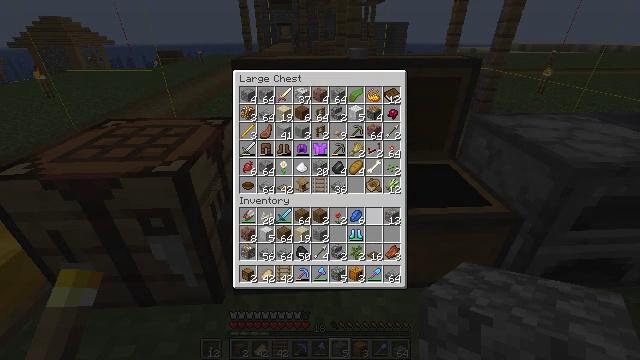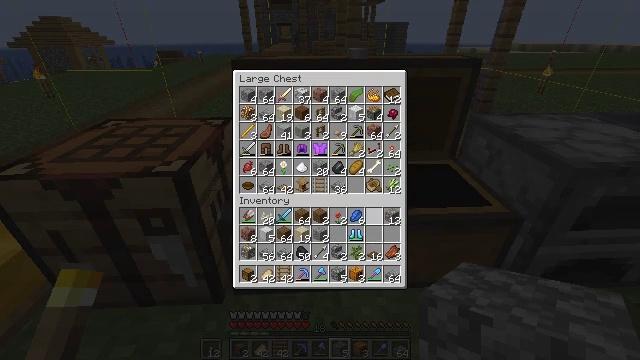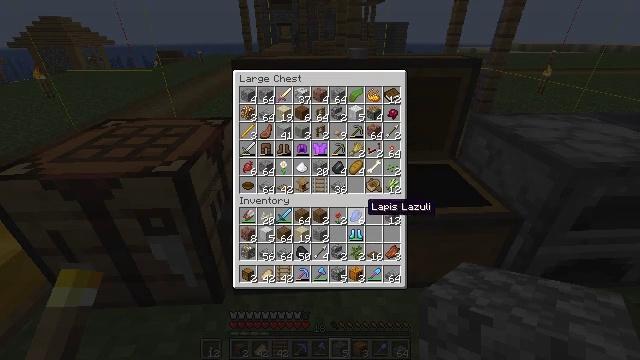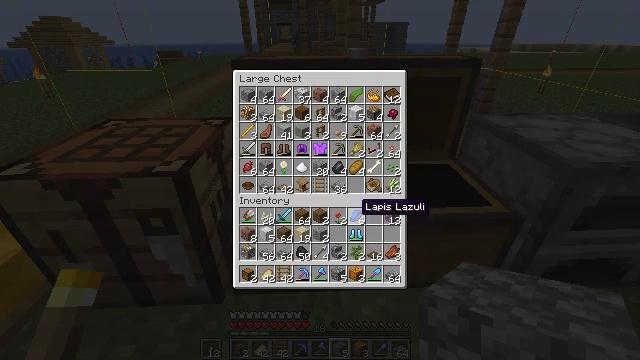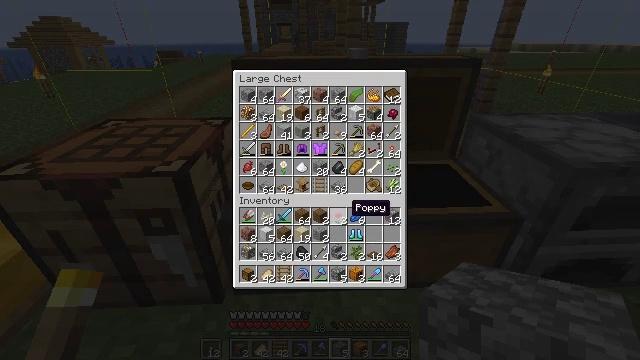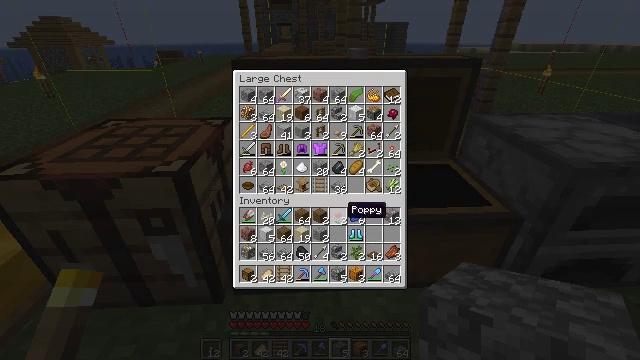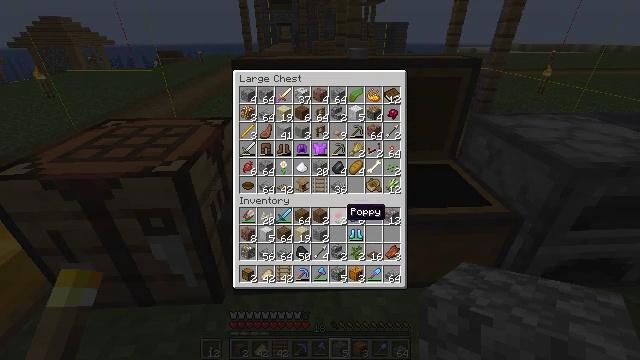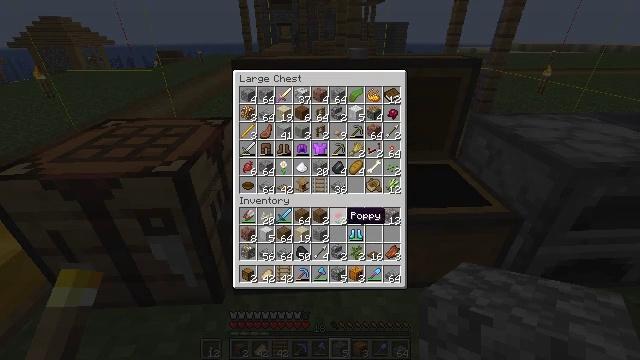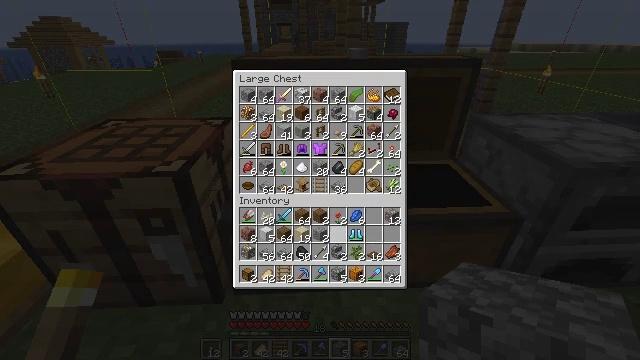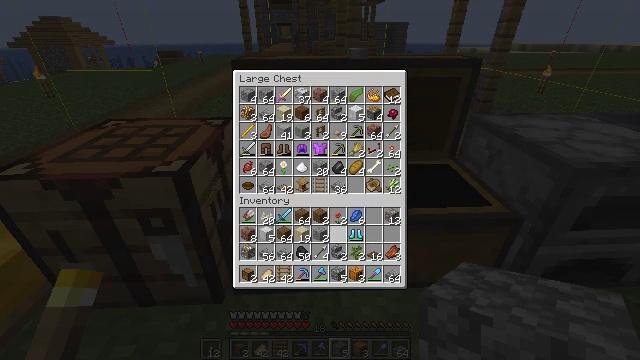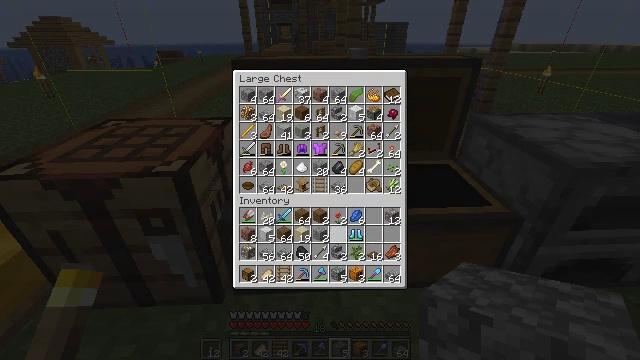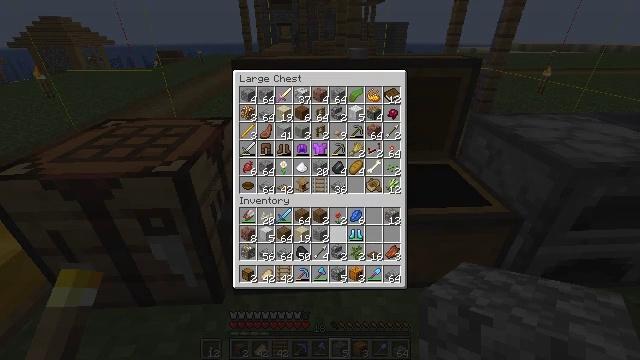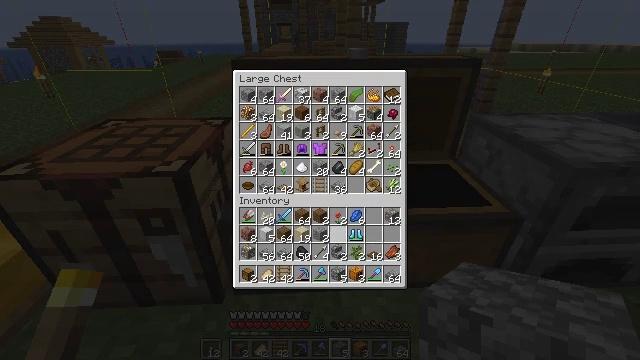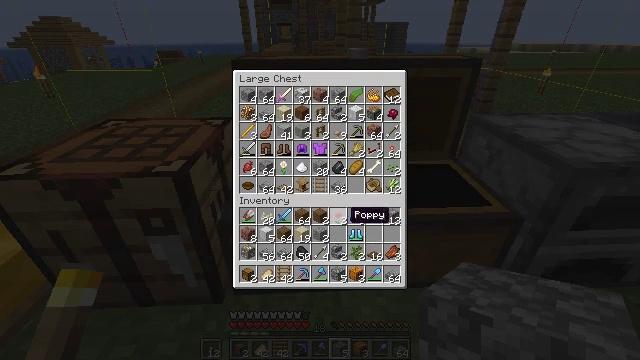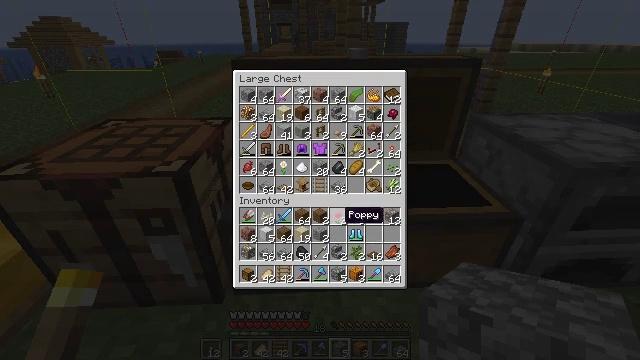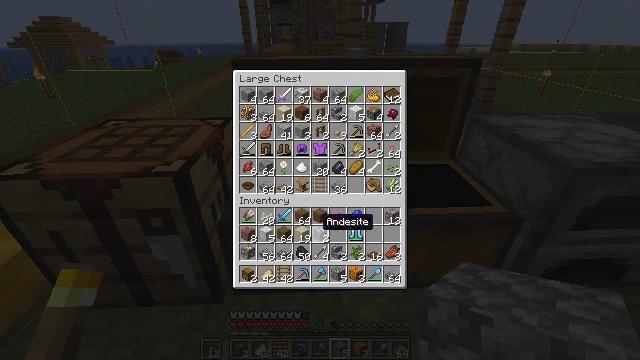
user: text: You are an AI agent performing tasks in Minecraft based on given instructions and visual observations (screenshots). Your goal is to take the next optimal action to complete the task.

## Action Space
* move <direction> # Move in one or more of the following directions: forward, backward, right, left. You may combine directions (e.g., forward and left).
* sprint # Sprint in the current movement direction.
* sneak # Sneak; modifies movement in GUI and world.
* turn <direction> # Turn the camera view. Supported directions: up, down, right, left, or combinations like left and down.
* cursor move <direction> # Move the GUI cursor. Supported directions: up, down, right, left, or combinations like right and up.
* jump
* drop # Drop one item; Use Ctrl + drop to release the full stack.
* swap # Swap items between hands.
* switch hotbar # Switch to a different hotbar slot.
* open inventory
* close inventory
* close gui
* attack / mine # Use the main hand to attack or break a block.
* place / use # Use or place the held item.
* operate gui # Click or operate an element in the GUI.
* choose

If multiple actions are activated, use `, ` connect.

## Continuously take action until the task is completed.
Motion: motion action
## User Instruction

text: Collect soul sand blocks.
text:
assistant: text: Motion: sneak
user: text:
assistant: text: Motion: sneak
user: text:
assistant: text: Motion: sneak
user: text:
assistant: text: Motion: sneak, cursor move left
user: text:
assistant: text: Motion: sneak
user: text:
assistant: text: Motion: sneak
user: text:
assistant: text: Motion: sneak
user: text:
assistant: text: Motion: sneak
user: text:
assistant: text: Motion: sneak
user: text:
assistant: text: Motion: sneak
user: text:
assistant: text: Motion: sneak
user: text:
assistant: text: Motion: sneak
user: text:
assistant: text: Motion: sneak
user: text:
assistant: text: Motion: sneak
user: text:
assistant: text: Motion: sneak, cursor move left and down
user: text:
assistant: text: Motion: sneak, cursor move left and down
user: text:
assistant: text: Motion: sneak
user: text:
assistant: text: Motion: sneak
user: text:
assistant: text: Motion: sneak
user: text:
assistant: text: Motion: sneak
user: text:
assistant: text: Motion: sneak
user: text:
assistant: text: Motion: sneak, operate gui
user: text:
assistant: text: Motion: sneak, operate gui
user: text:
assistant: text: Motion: sneak, operate gui
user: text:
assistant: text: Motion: sneak
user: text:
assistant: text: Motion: sneak
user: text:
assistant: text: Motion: sneak
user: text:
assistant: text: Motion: sneak
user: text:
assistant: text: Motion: sneak
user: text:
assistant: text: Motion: sneak